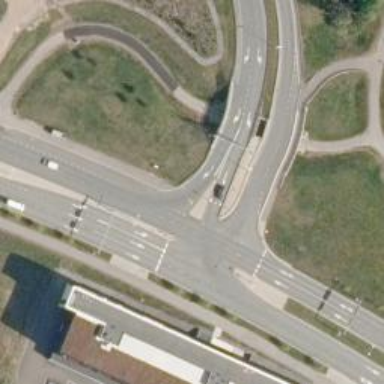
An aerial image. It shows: Asphalt trunk link road.